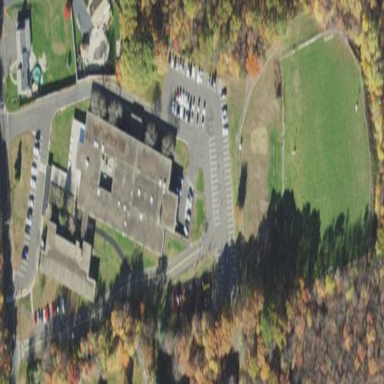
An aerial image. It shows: School.